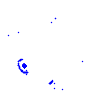
Particle: electron